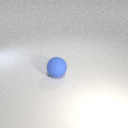
large blue rubber sphere